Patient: sex F, age 69
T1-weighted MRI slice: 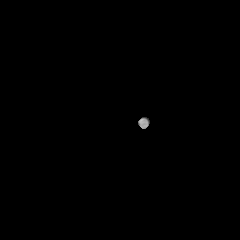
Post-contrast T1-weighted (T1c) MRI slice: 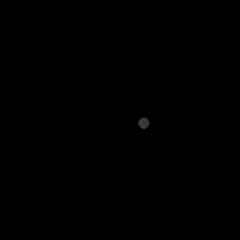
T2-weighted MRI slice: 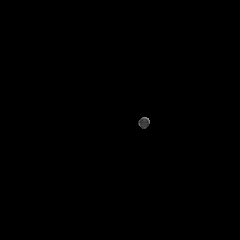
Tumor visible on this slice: no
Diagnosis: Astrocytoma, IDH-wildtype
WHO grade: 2